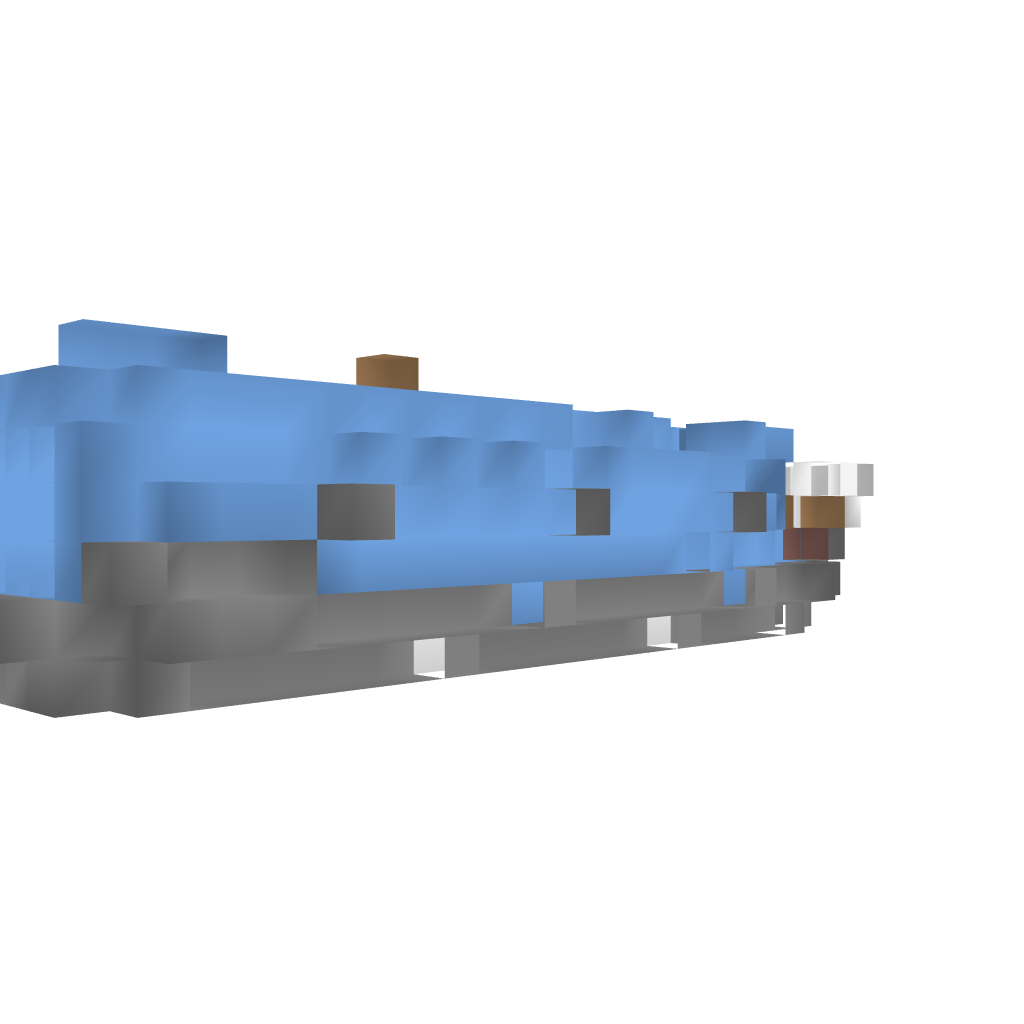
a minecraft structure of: Submersible Torpedo Airship - Minnow Mk II bad low quality